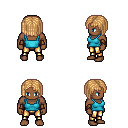
a pixel art fantasy rpg character, male body template, human, dark skin, teal pirate shirt, gold greaves, light blonde pageboy hairstyle, leather bracers, four views (front, back, left, right), 2x2 character sprite sheet, small pixel art, hard edges, no anti-aliasing